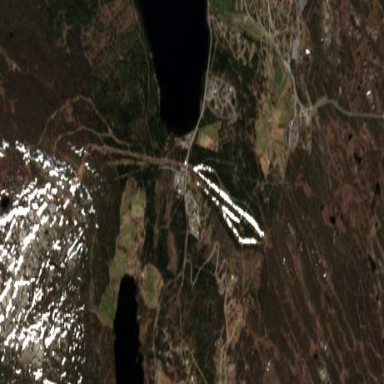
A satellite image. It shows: Area designated for winter sports.